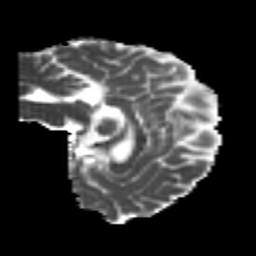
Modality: MD
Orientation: sagittal
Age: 23
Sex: female
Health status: healthy
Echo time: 0.074 s